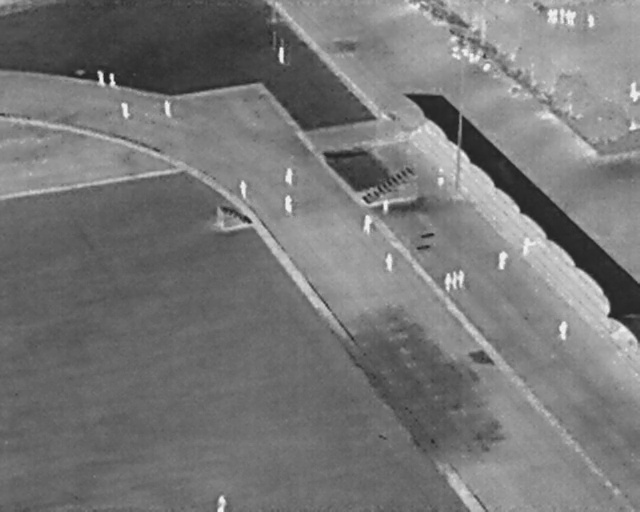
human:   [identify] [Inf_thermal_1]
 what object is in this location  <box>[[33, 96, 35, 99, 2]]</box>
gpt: <ref>1 medium person at the bottom</ref>

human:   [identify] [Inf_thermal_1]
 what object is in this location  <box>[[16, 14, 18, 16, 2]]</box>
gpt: <ref>1 small person at the top left</ref>